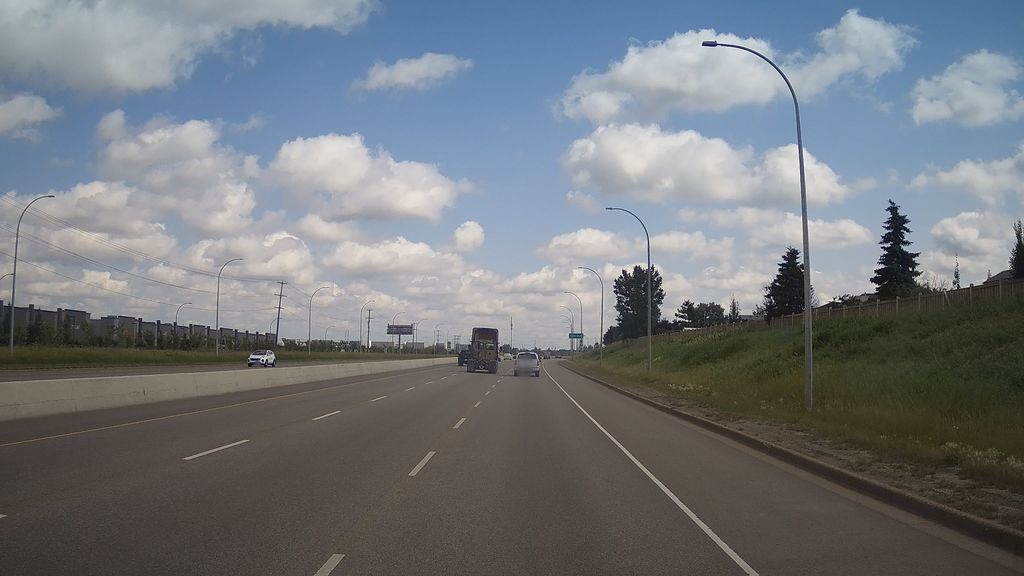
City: edmonton